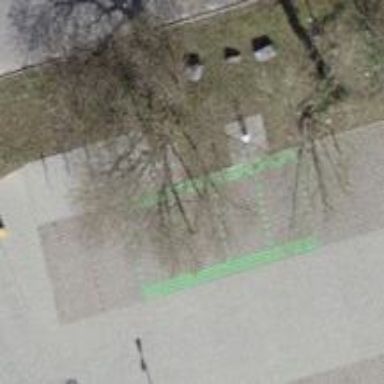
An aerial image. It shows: Charging station.